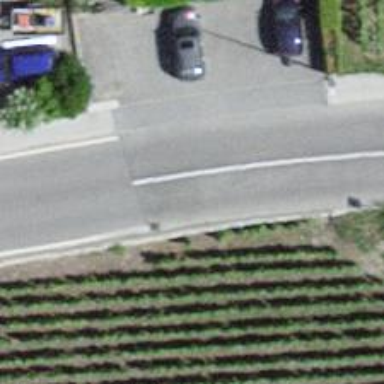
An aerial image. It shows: Tertiary road.